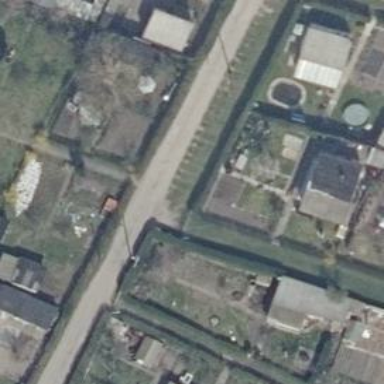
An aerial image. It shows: Living street.